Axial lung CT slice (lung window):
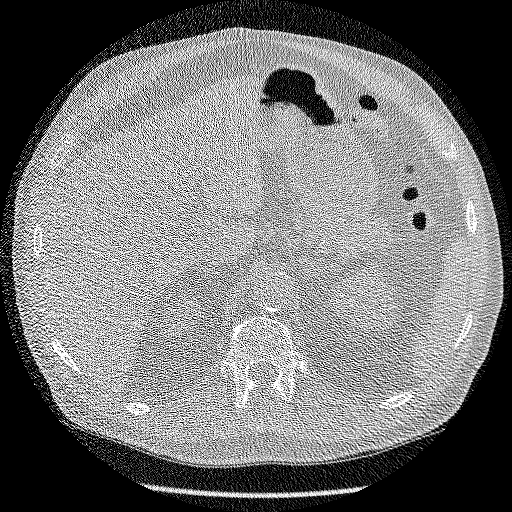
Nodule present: no